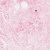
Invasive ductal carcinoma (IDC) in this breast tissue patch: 0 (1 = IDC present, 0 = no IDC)